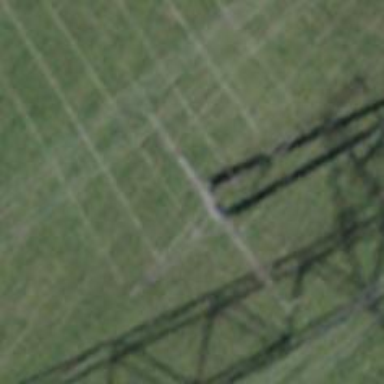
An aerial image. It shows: Power line in the image.